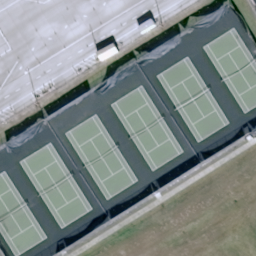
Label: tenniscourt